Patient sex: F
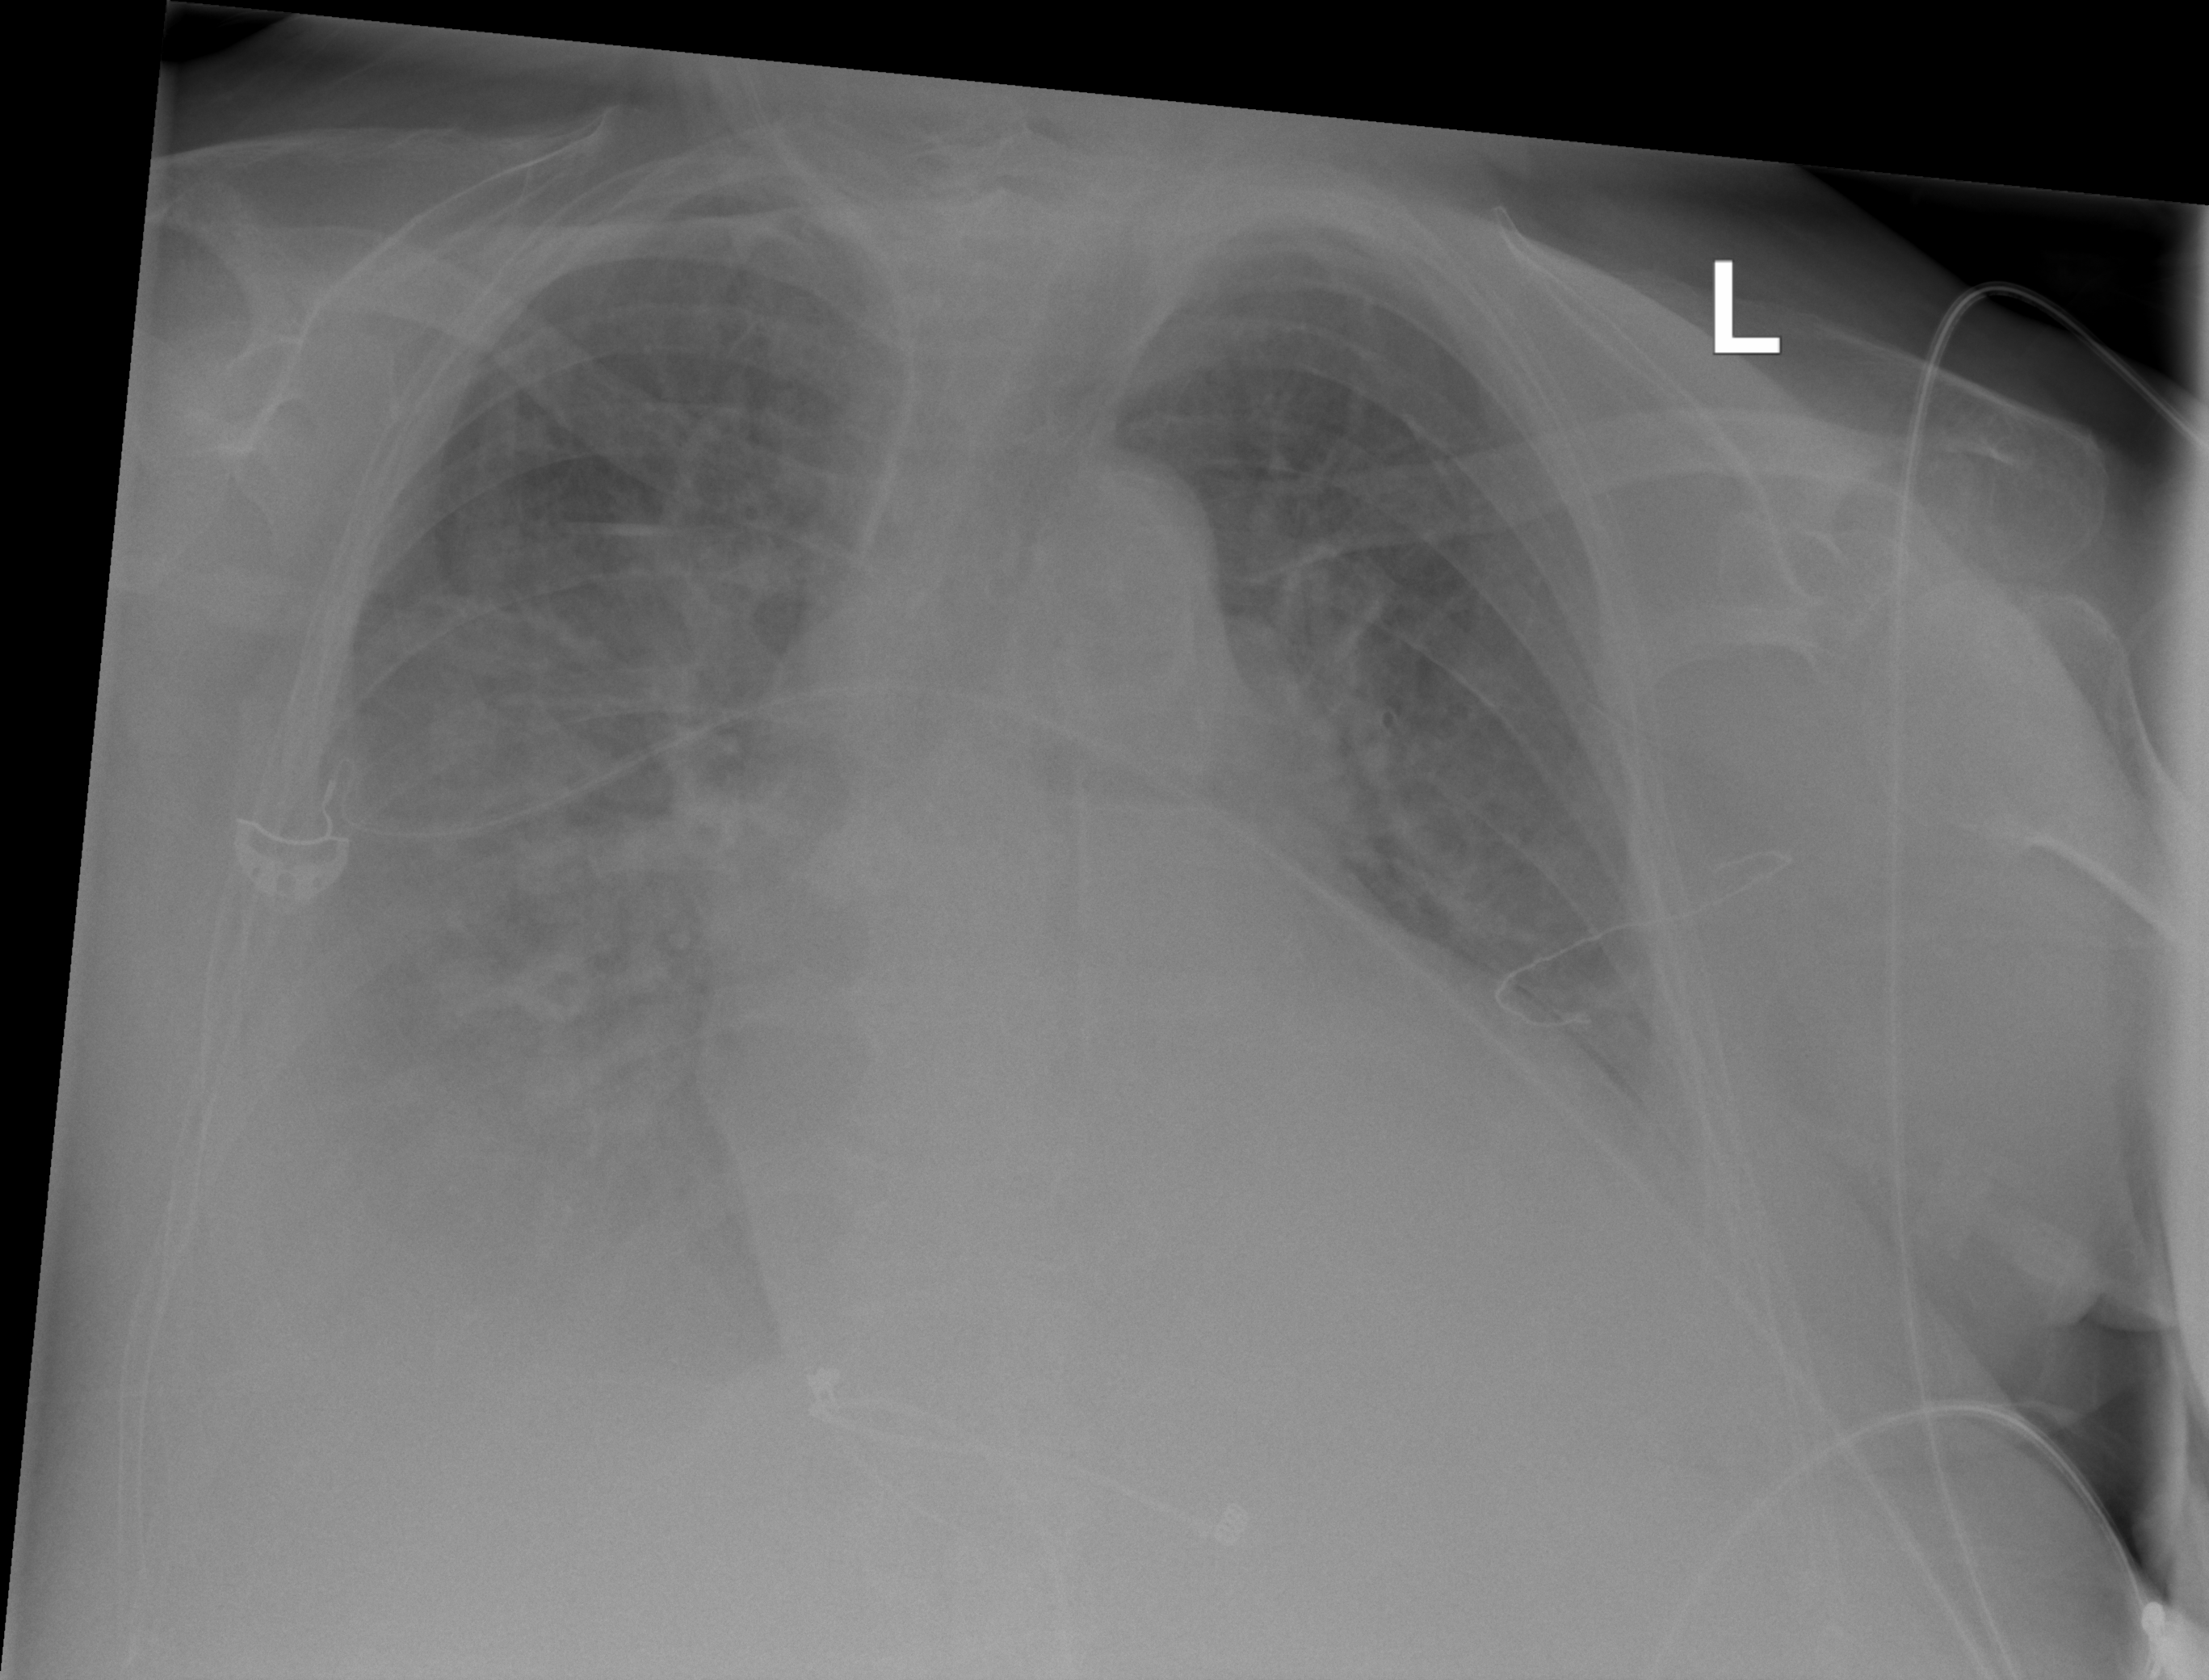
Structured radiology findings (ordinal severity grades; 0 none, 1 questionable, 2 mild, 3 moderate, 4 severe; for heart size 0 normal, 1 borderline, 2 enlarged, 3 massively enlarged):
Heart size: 3
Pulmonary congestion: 4
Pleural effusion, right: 4
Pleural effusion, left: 2
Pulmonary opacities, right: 4
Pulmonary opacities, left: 3
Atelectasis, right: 3
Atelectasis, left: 2